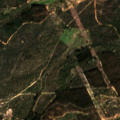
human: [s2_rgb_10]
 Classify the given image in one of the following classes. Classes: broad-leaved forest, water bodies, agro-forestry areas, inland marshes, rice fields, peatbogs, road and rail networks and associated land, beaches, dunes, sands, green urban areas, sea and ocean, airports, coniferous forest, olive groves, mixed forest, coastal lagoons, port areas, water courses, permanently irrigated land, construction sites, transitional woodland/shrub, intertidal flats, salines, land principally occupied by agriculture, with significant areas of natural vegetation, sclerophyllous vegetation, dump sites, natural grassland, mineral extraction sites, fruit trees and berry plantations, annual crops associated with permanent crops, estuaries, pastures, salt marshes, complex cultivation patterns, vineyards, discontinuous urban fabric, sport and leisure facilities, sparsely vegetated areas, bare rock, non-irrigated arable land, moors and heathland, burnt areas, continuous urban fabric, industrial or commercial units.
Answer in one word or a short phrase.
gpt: land principally occupied by agriculture, with significant areas of natural vegetation, broad-leaved forest, transitional woodland/shrub